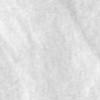
Label: no_change